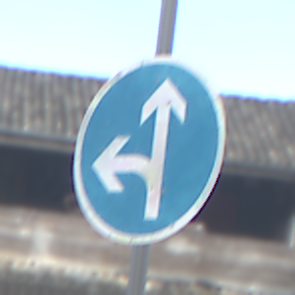
Verkehrszeichen: VorgeschriebeneFahrtrichtungGeradeausOderLinks
Umgebung: Outdoor, Suburban
Tageszeit: MorningAfternoon
Wetter: PartlyCloudy
Licht: Natural
Jahreszeit: NotSpecified
Kontrast: LowContrast